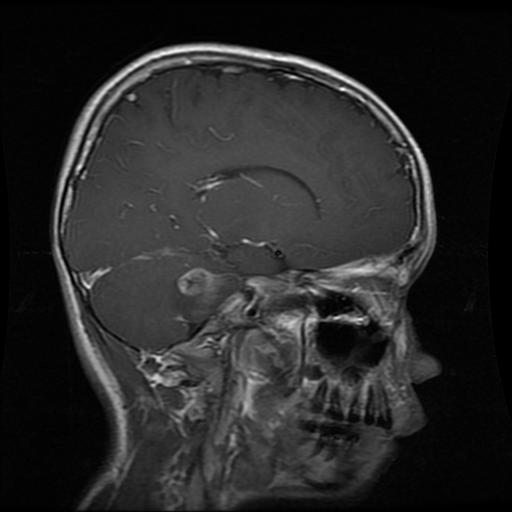
Label: glioma